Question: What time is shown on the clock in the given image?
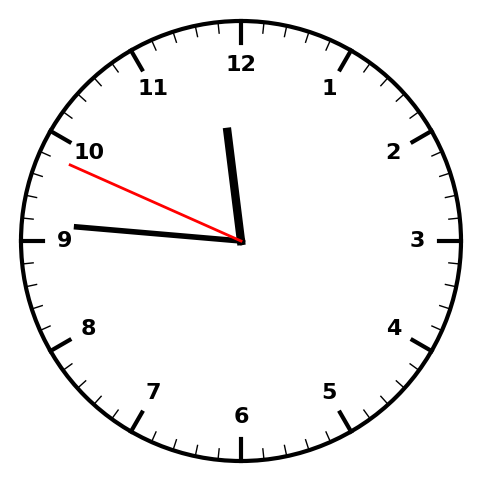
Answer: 11:45:49